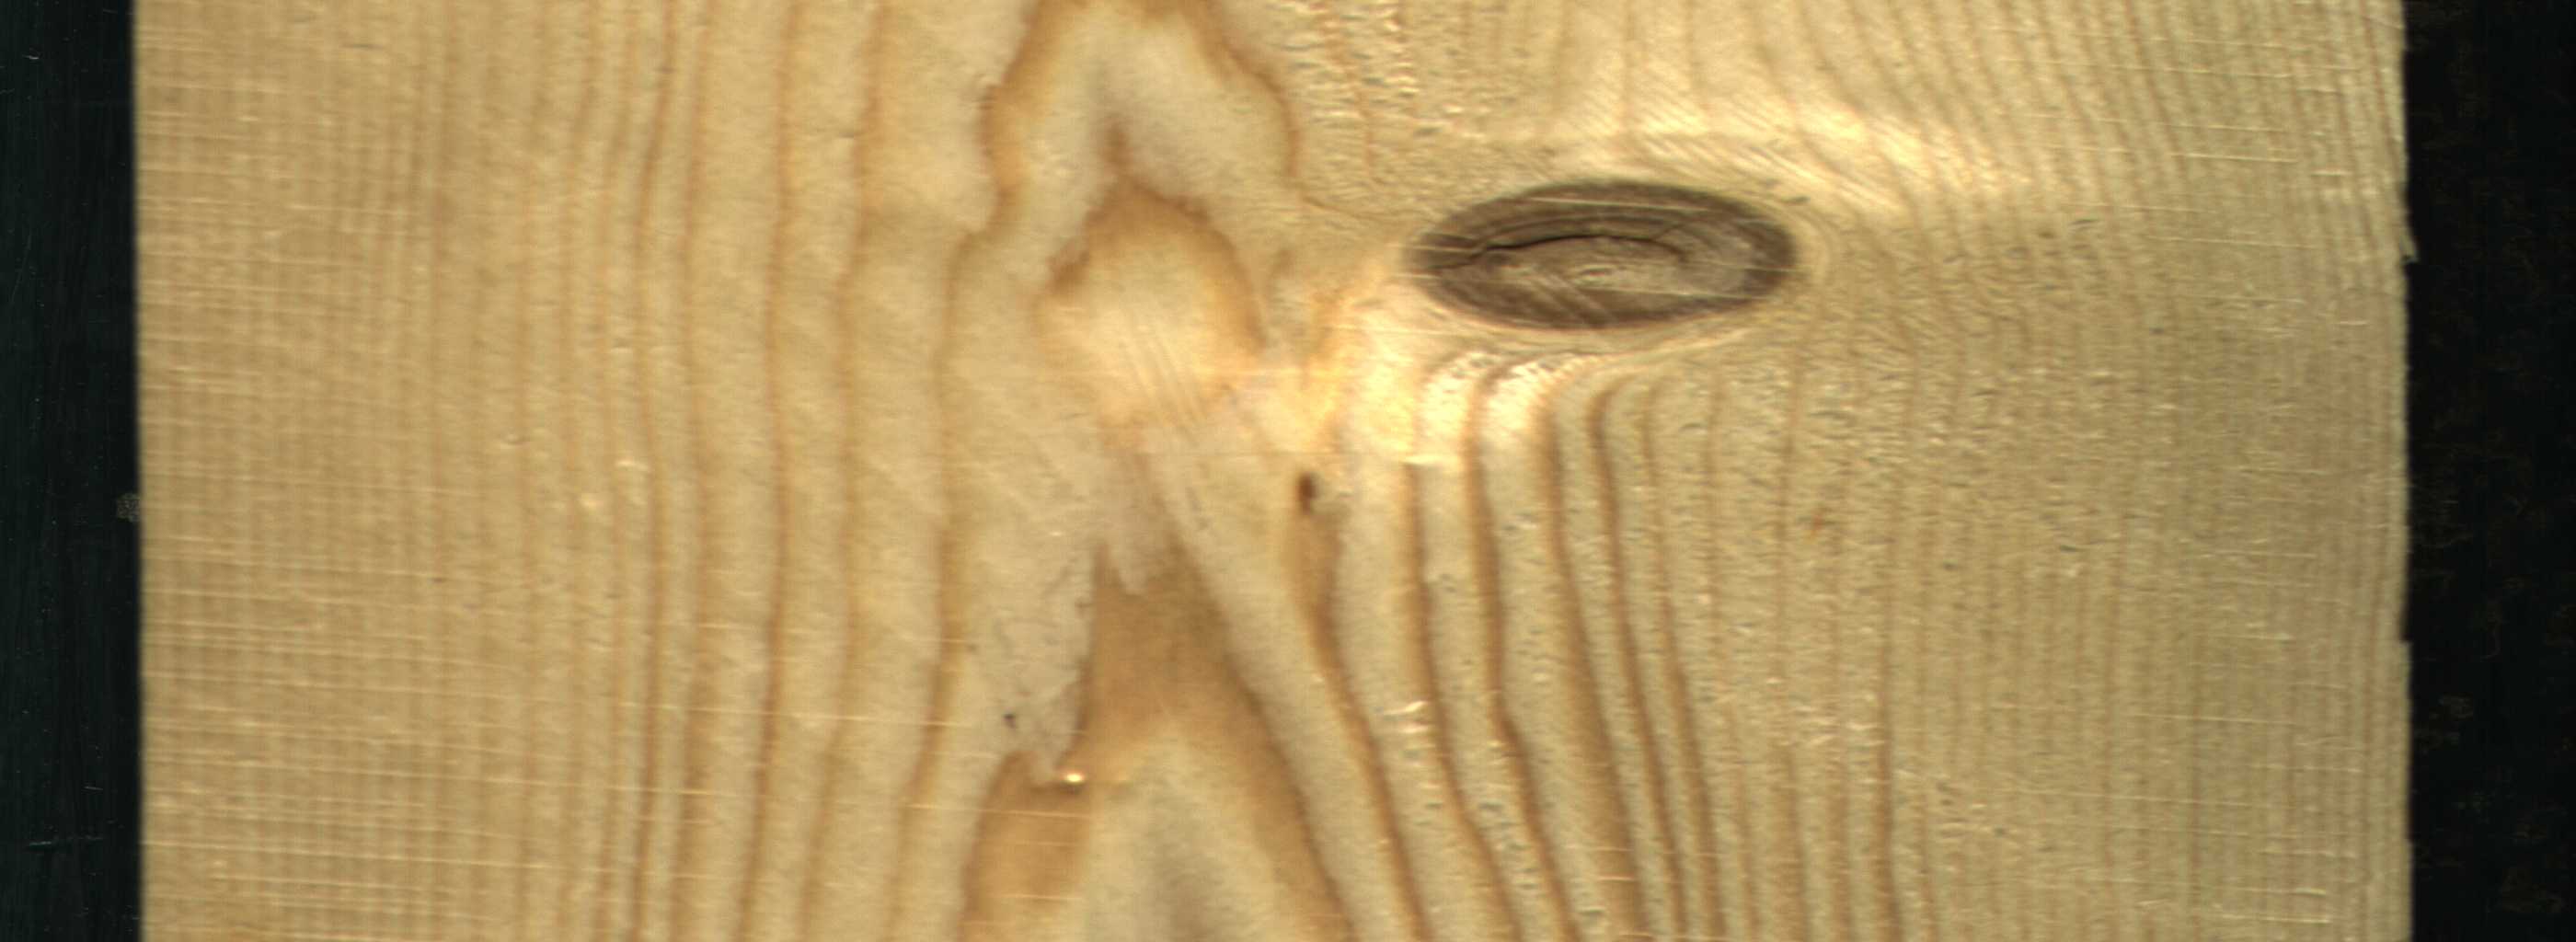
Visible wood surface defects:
Live_Knot